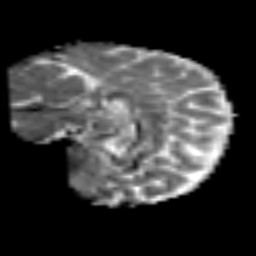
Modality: MD
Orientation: sagittal
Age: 44
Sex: female
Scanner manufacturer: siemens
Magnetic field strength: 3 T
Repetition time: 6.1 s
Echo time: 0.101 s